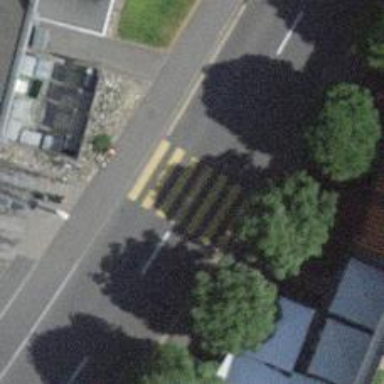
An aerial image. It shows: Uncontrolled zebra crossing with notable zebra markings.